Aerial crown-view tile of a tropical tree (Barro Colorado Island, Panama), acquired 20240611:
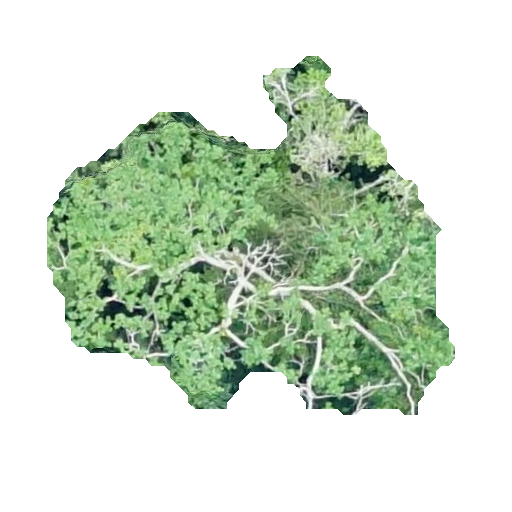
Species: Quararibea stenophylla
GBIF accepted scientific name: Quararibea stenophylla
Crown area: 149.892 m²